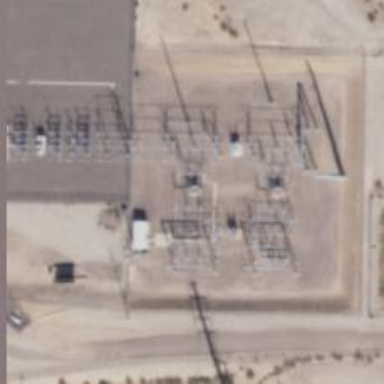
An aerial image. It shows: Switch for power supply.